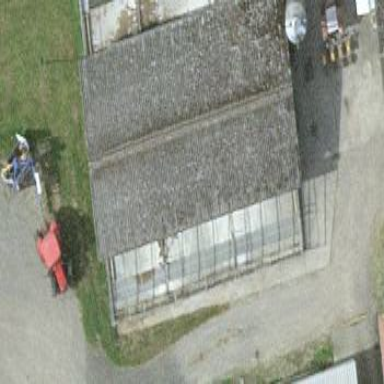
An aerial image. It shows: Gabled roof on farm auxiliary building.